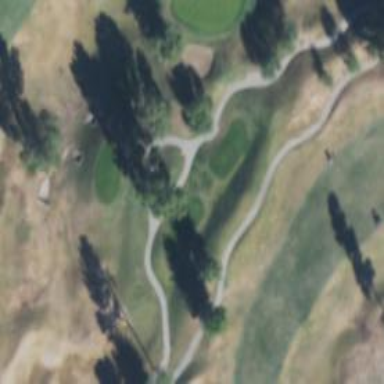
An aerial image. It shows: Service road designated as golf cart path.